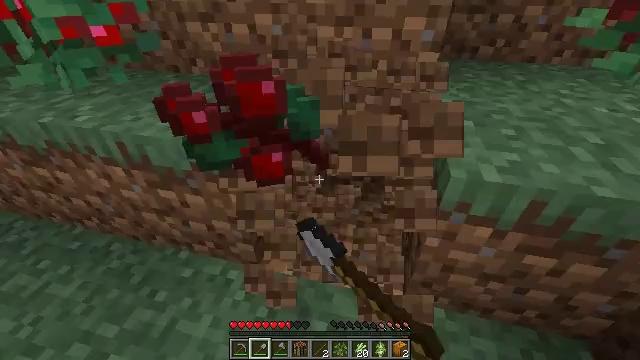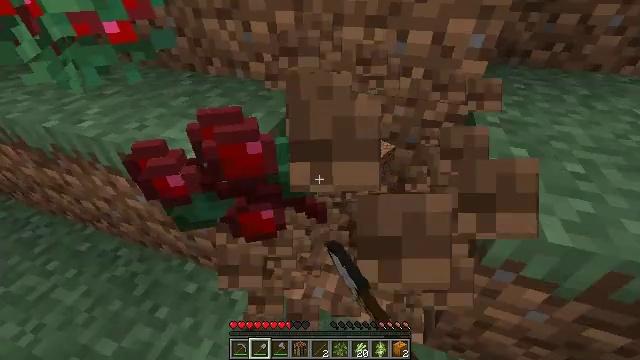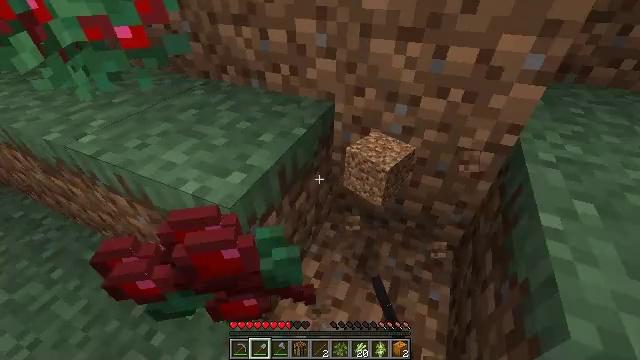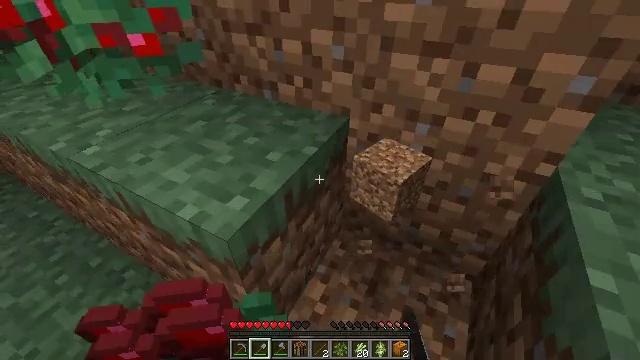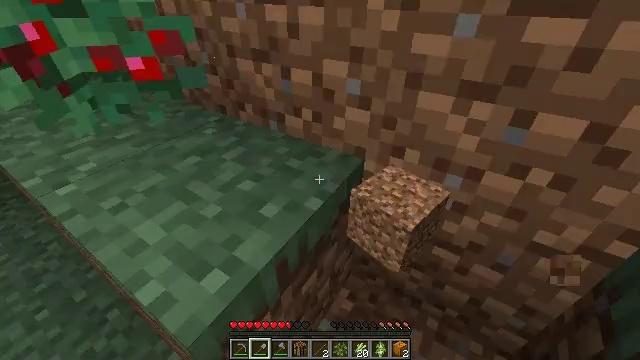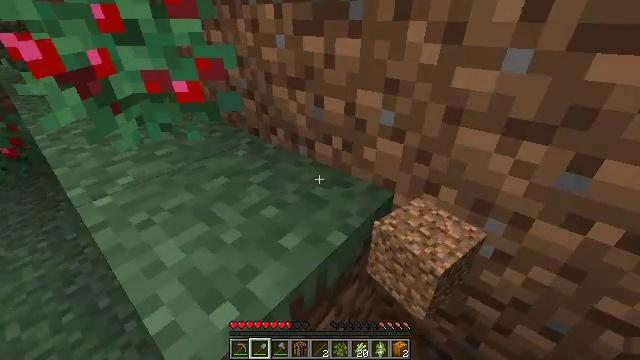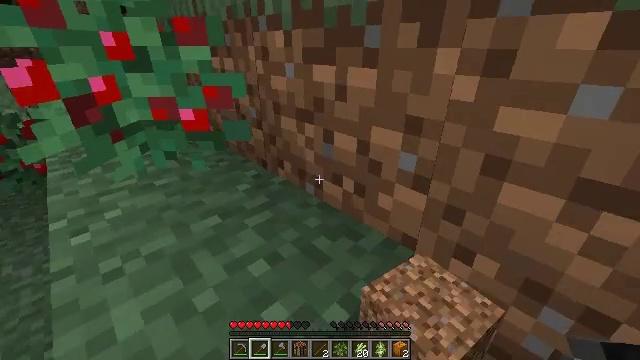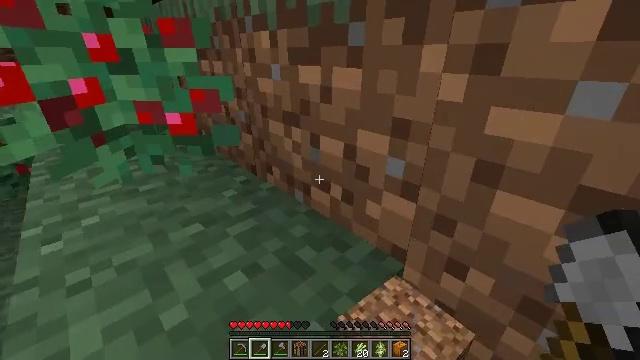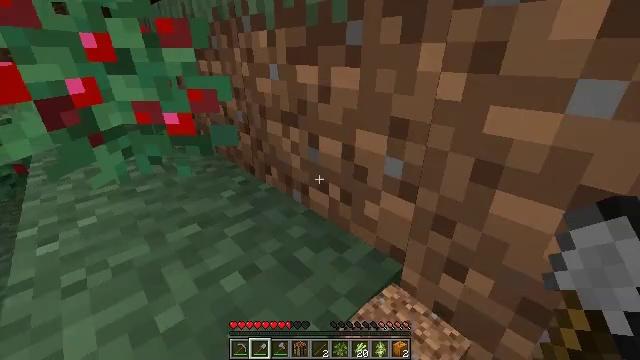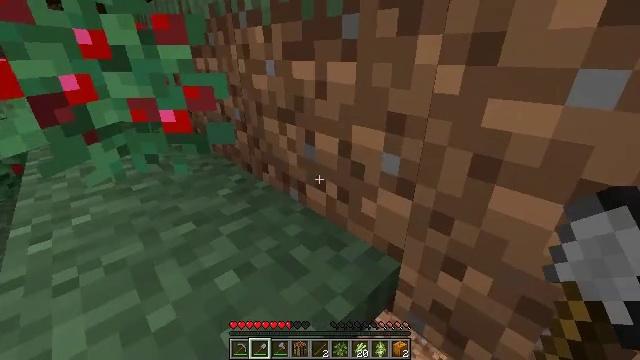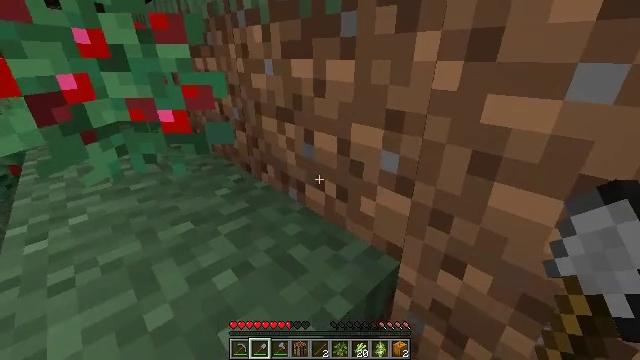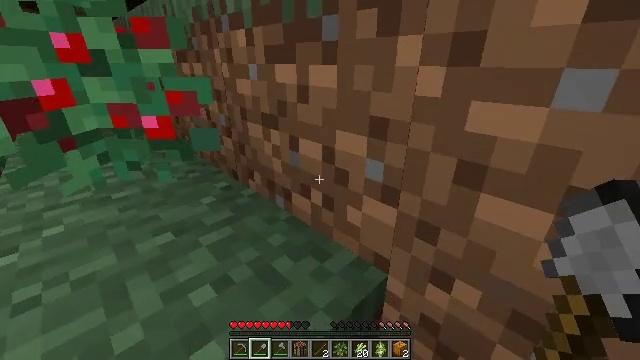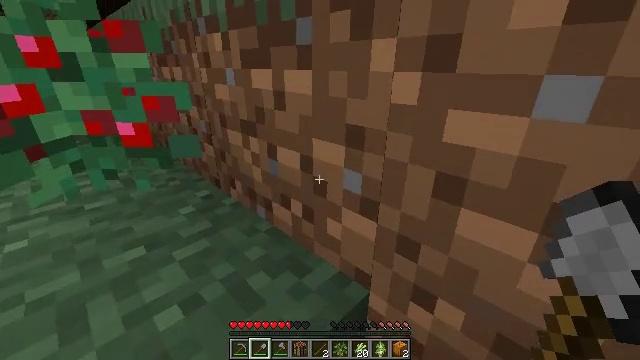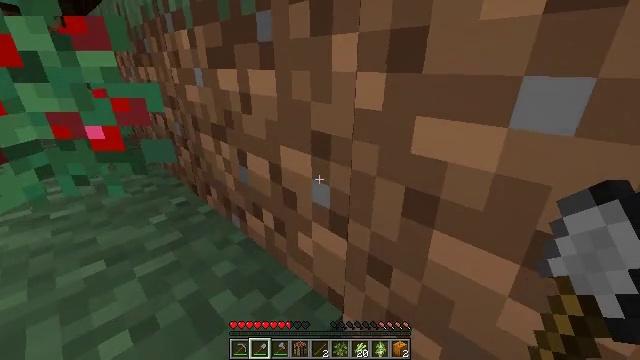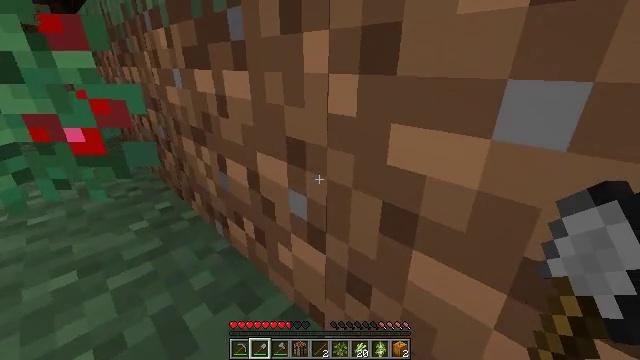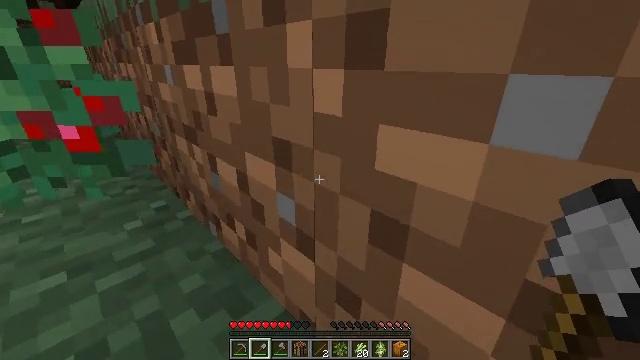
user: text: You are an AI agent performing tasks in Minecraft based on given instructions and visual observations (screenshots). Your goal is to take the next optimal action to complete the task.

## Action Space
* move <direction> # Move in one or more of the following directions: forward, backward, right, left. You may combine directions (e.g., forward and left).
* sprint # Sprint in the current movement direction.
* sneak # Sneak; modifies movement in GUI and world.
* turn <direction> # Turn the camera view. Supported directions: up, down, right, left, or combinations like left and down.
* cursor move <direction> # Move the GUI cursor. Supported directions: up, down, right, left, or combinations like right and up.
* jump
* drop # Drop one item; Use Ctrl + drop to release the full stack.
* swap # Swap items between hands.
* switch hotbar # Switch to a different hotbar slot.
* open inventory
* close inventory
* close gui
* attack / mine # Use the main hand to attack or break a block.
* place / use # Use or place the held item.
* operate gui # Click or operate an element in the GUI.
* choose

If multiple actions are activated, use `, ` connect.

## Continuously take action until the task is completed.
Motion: motion action
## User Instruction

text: Clear the sweet berry bush to collect the sweet berries.
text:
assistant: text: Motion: move forward, turn left and down, attack / mine
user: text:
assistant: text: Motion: move forward, turn left
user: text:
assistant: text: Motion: move forward, turn left
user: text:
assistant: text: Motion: move forward, turn left and up
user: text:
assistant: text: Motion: move forward, turn left and up
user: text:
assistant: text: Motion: move forward and move left, turn left and up
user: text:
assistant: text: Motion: move forward and move left, turn up
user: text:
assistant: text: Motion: move forward and move left
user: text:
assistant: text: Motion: move forward and move left
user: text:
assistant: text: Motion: move forward and move left
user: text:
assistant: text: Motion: move forward
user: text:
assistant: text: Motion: move forward, turn right
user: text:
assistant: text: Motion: move forward
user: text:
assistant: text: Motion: move forward
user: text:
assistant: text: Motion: move forward and move left, turn left
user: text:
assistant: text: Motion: move left, turn left
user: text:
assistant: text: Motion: move left, turn left
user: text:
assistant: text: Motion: move left
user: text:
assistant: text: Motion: move left
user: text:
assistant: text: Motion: move left
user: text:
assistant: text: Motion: move left
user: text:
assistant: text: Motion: move left, turn up
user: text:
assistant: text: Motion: move left, turn right and up
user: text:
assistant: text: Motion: move left, turn right
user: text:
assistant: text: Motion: move forward and move left, turn right
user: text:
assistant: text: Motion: move forward and move left, turn right
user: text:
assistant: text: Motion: move forward
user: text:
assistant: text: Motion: move forward
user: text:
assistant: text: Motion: move forward, turn right and down
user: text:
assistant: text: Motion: move forward, turn right and down, jump